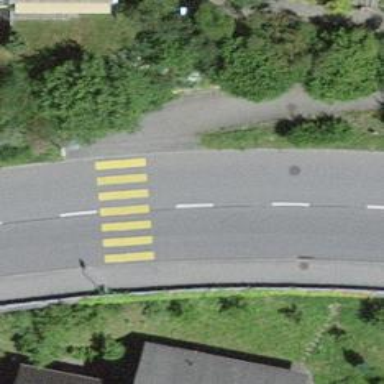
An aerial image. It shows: Uncontrolled zebra crossing on the road.